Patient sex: M
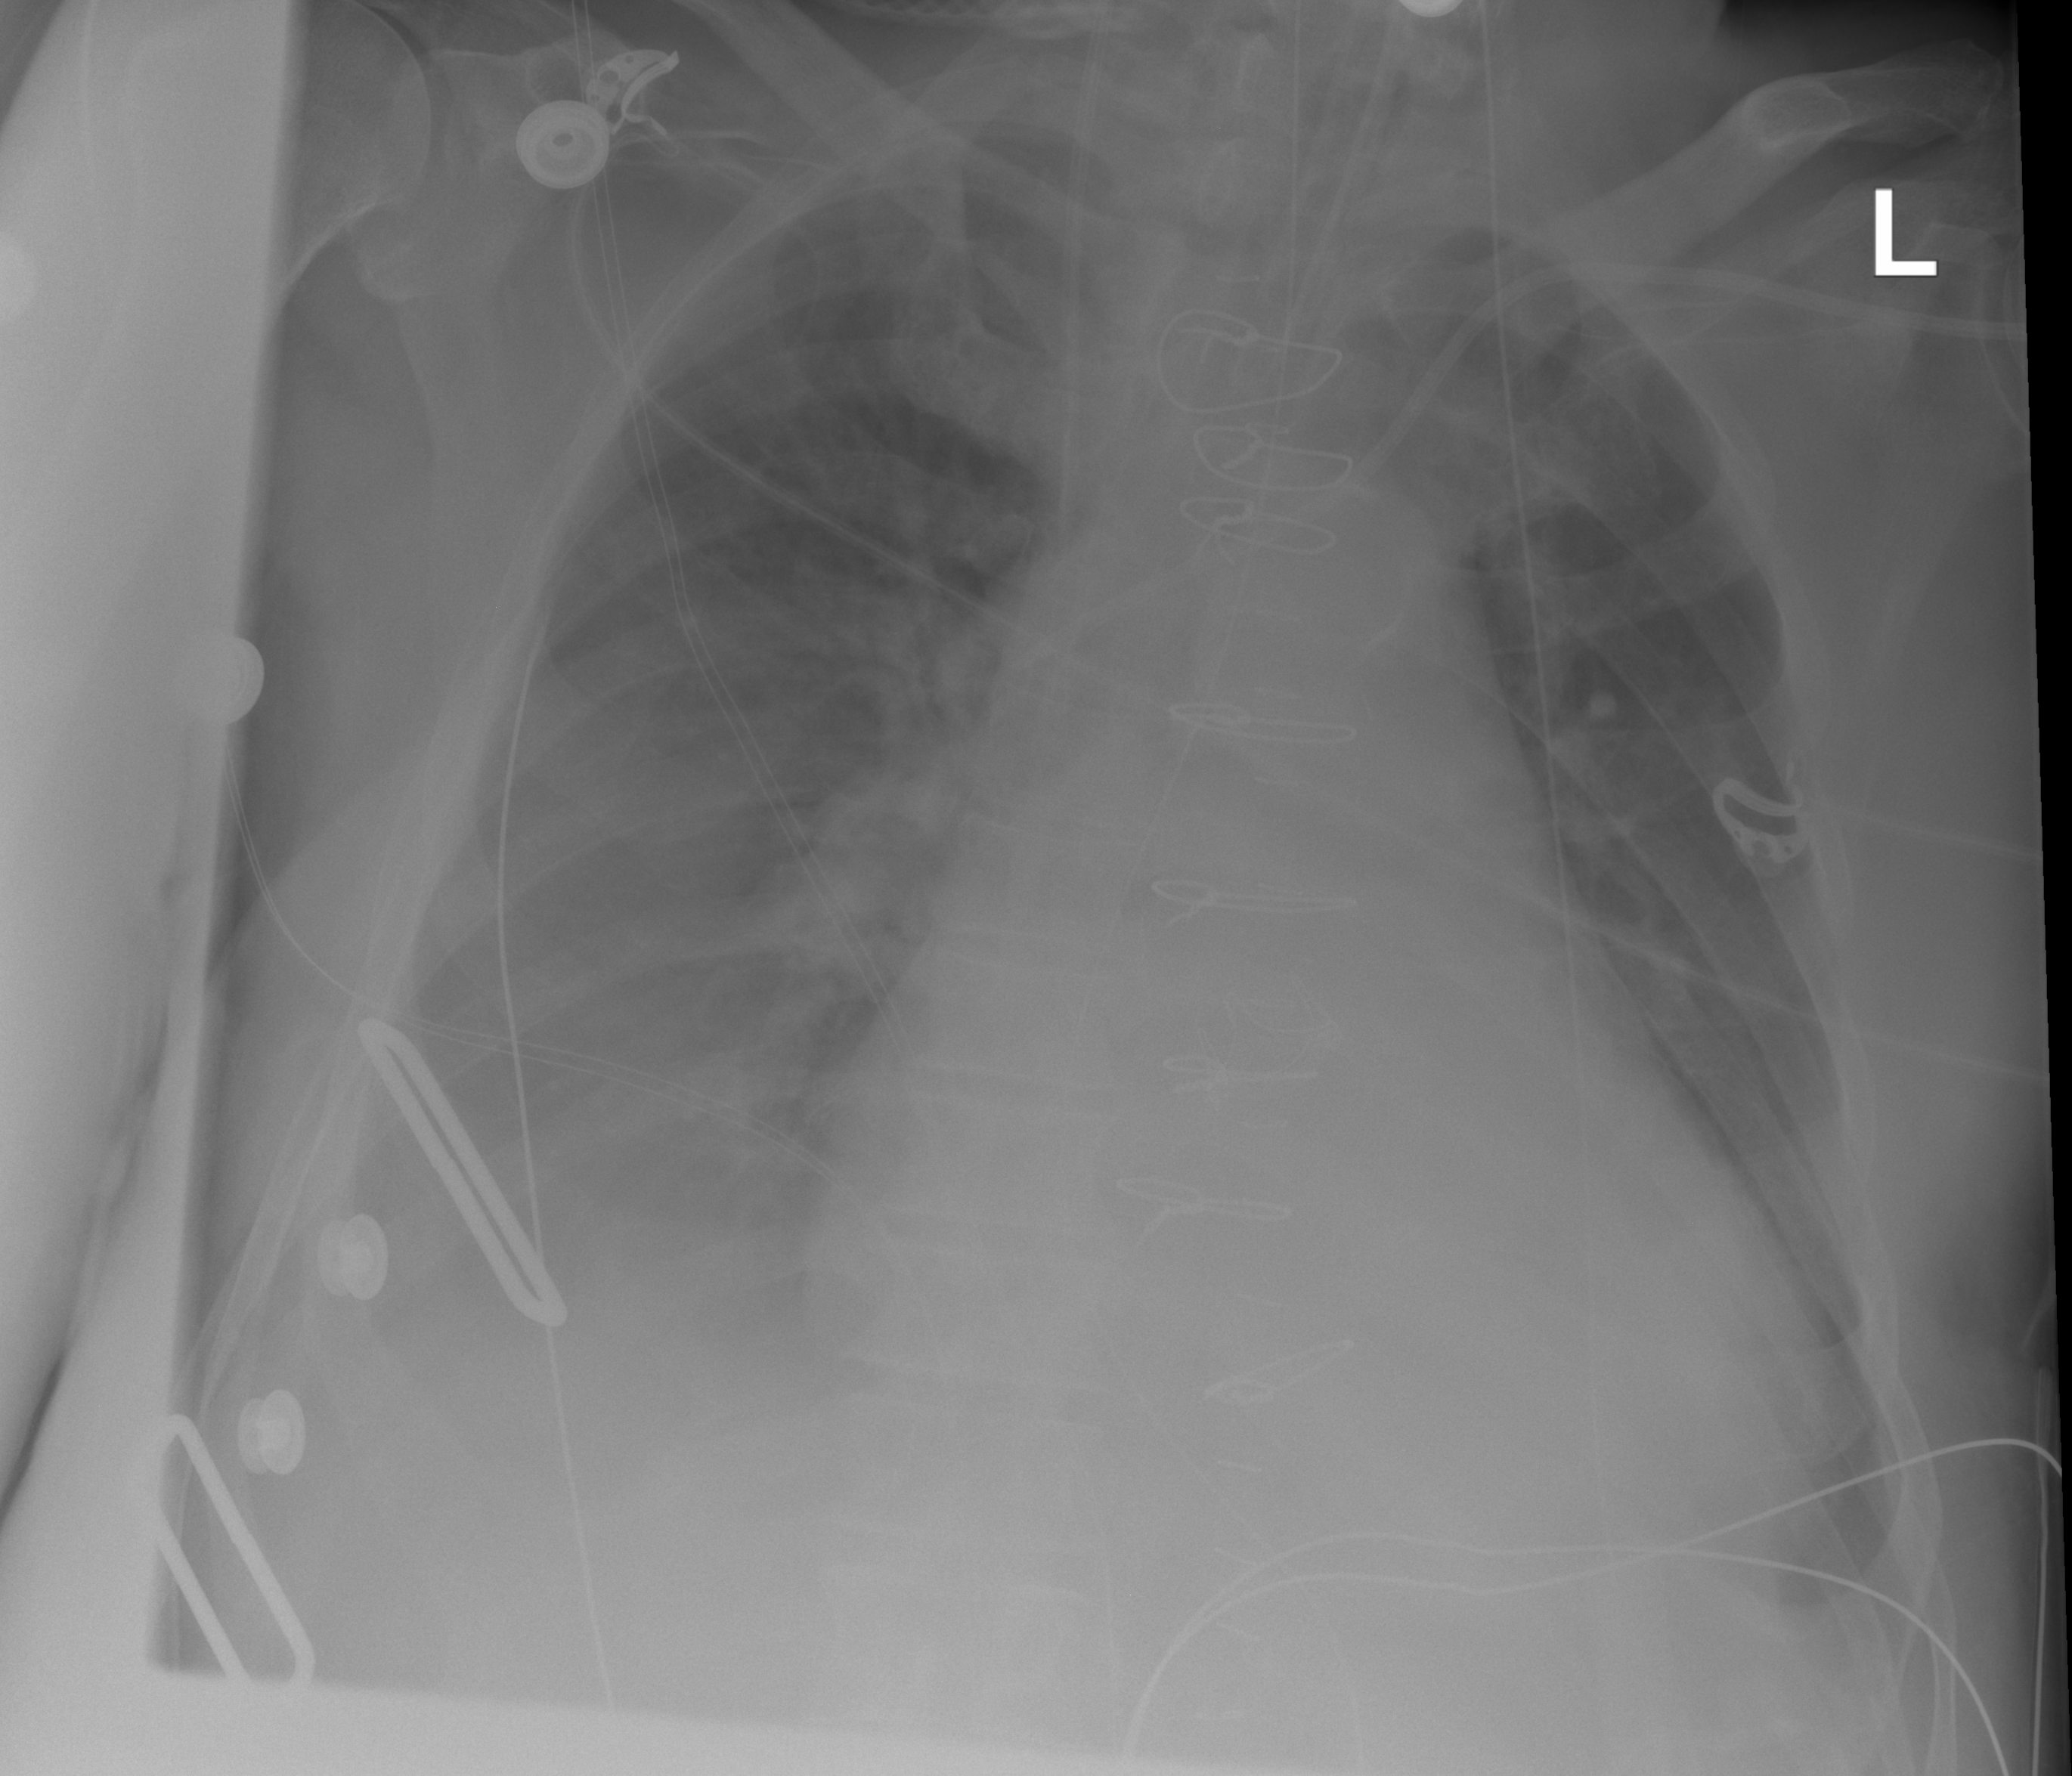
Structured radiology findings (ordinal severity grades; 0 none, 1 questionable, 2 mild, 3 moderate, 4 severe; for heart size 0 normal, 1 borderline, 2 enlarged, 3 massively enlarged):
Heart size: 2
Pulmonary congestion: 2
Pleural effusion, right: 3
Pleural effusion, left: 2
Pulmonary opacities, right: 0
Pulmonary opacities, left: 0
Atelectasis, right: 2
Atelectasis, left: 2